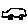
Label: car